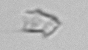
Label: detritus_transparent